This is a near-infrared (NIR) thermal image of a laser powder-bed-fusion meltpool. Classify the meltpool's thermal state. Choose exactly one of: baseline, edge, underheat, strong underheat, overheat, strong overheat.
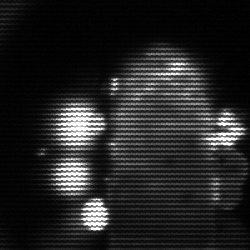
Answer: strong underheat